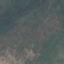
Label: HerbaceousVegetation